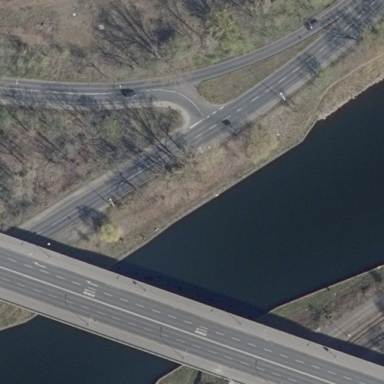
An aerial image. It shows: Bridge with beam structure.